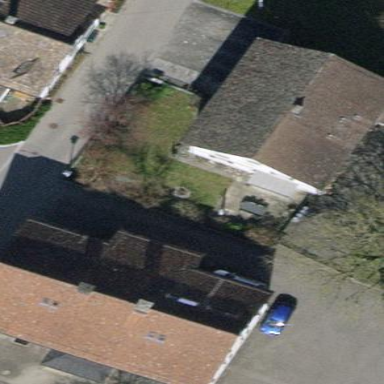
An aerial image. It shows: School building with gabled roof.